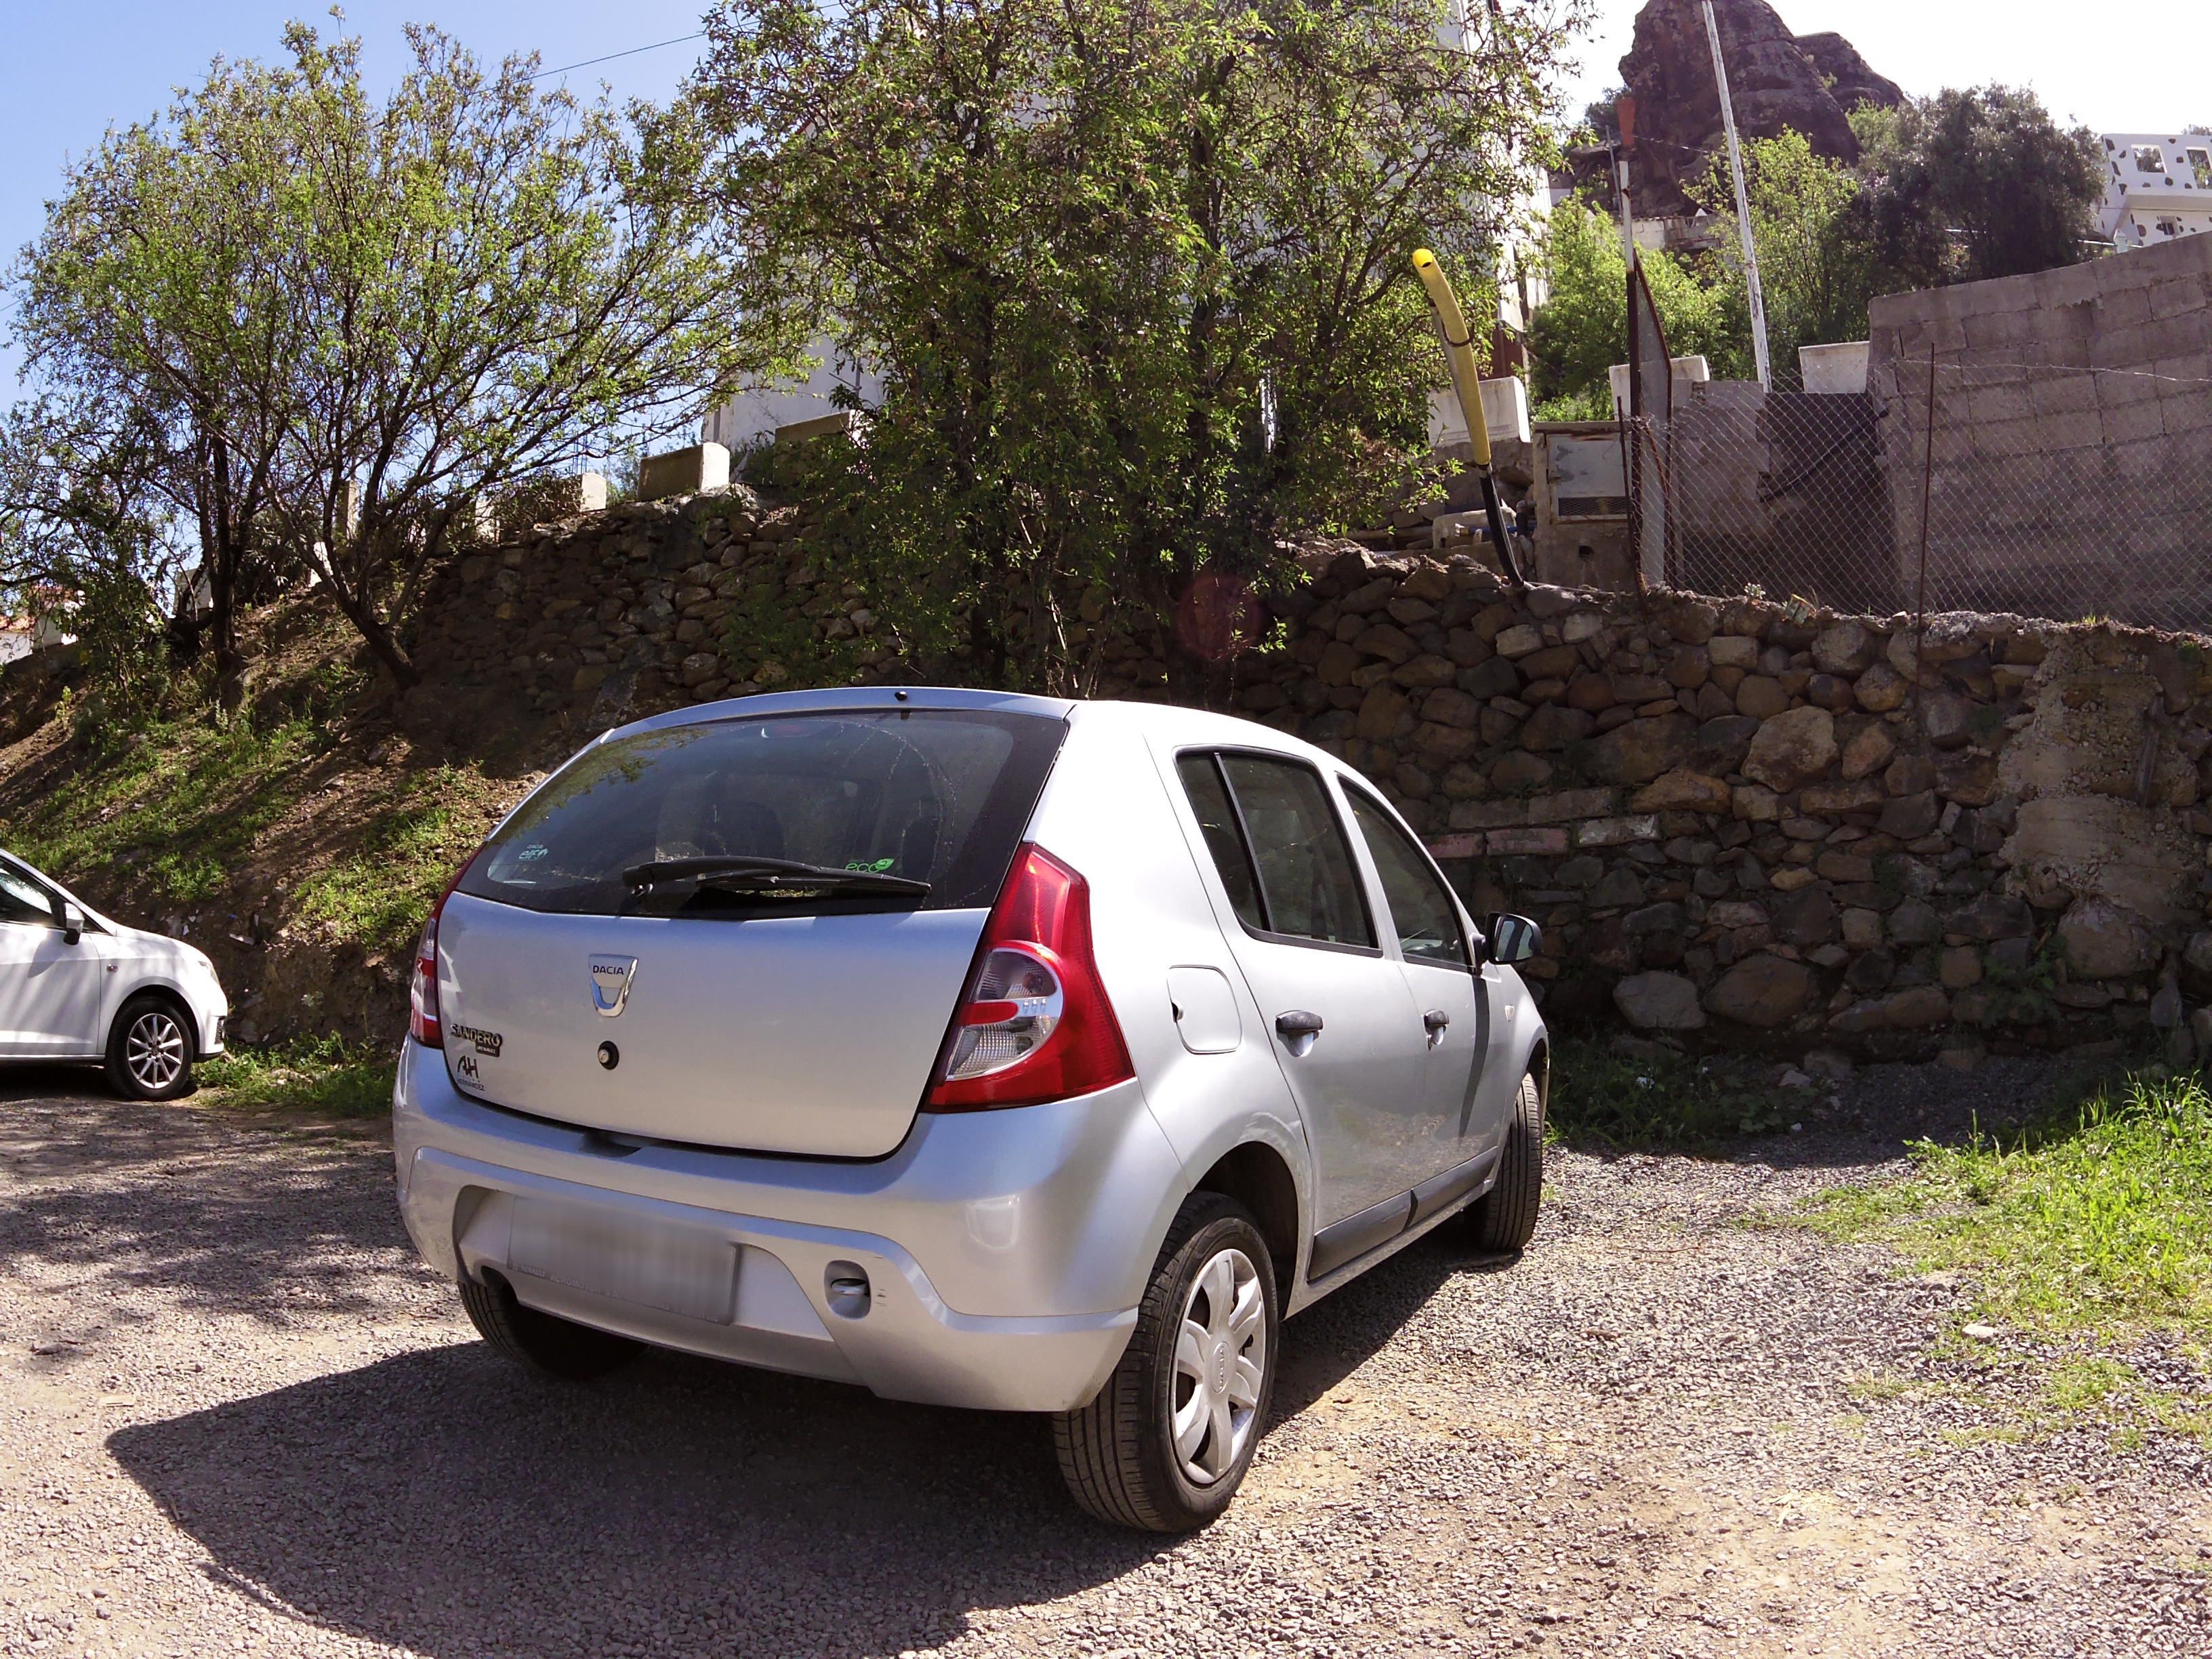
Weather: clear
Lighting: day
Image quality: good
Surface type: walking surface
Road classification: service, track
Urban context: low density rural
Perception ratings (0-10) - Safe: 3.39, Lively: 3.07, Beautiful: 4.54, Boring: 7.55, Depressing: 6.26, Wealthy: 6.7